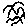
Label: bird